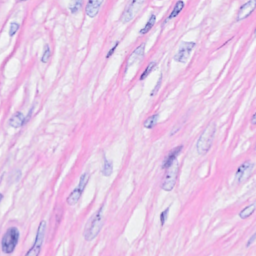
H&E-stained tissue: Breast